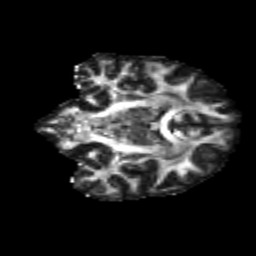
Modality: FA
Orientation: coronal
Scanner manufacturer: siemens
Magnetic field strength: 3 T
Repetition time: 4.16 s
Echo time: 0.0806 s